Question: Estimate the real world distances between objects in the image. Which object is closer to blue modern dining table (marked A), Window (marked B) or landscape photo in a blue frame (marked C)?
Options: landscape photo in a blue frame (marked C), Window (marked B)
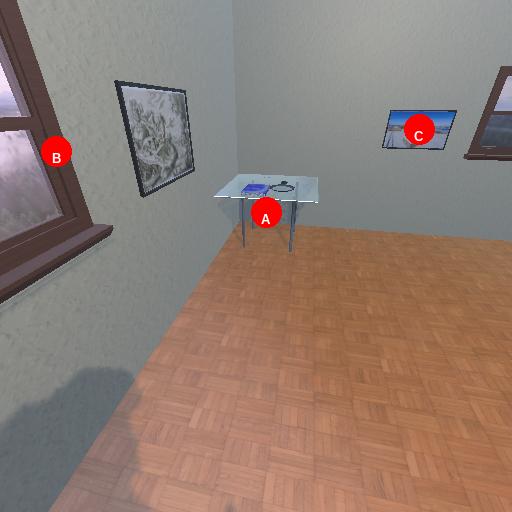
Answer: landscape photo in a blue frame (marked C)